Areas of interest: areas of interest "East Building of the Administration for Market Regulation"
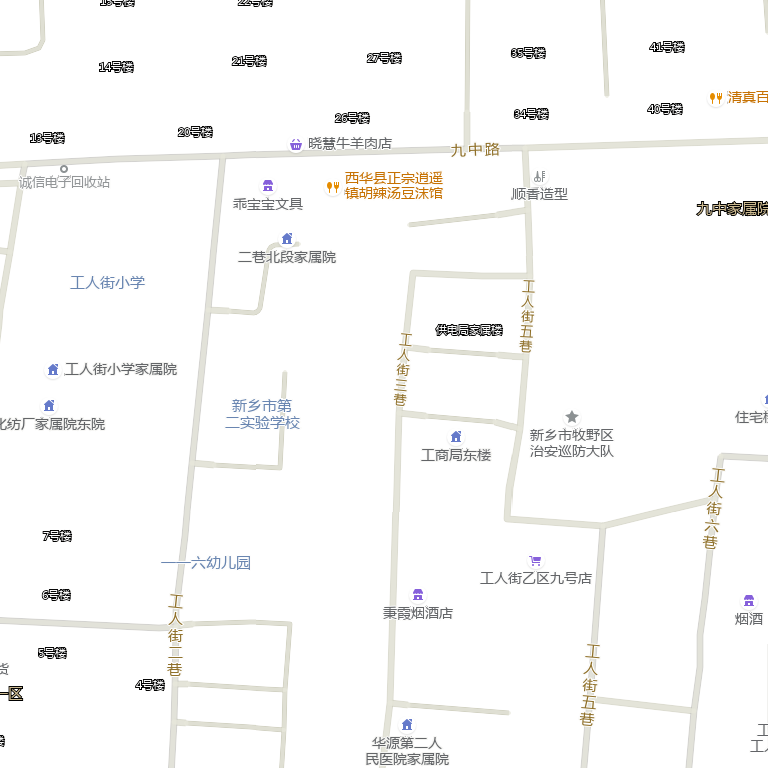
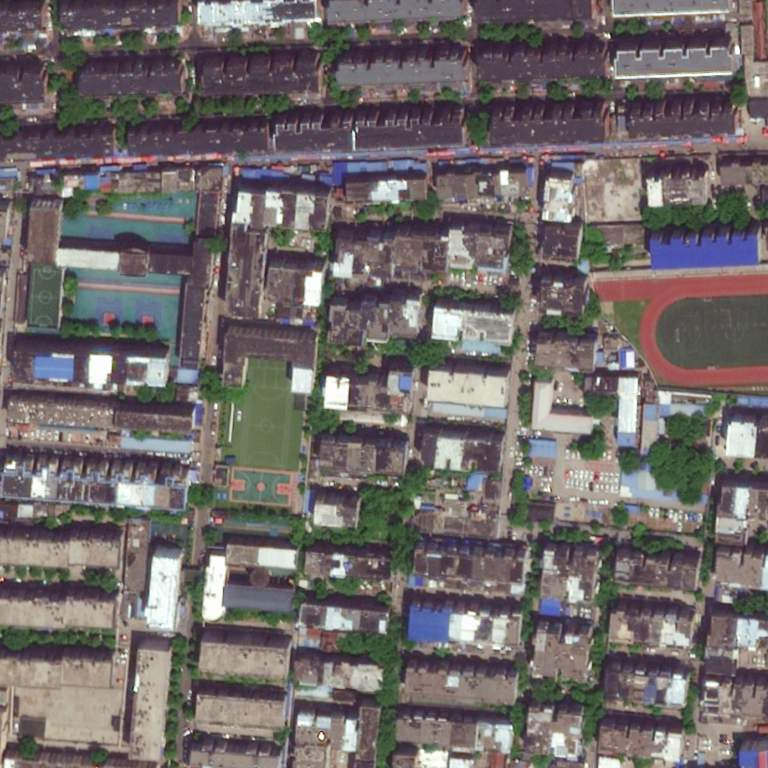